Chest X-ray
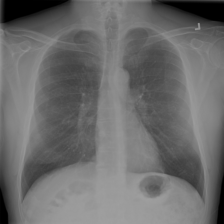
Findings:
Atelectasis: negative
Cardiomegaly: negative
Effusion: negative
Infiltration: negative
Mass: negative
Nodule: negative
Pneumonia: negative
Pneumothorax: negative
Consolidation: negative
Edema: negative
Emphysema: negative
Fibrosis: negative
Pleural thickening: negative
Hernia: negative